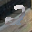
Label: 2